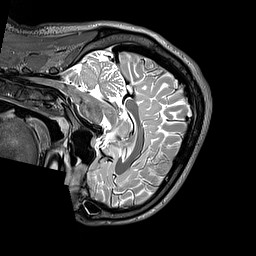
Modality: T2w
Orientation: sagittal
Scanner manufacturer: siemens
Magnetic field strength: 3 T
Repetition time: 3.2 s
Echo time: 0.406 s